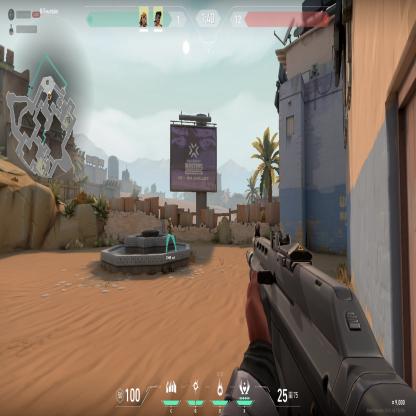
Label: teammate